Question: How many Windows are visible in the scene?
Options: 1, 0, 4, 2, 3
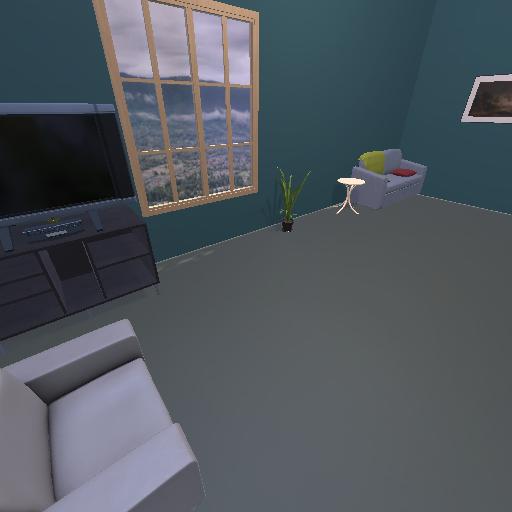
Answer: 1